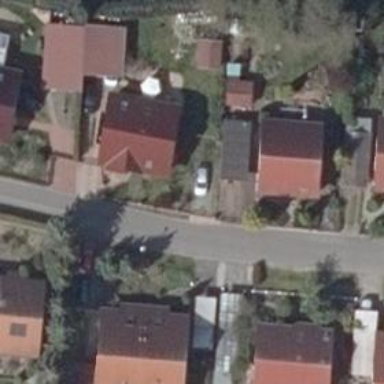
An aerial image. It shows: Asphalt road in residential area.